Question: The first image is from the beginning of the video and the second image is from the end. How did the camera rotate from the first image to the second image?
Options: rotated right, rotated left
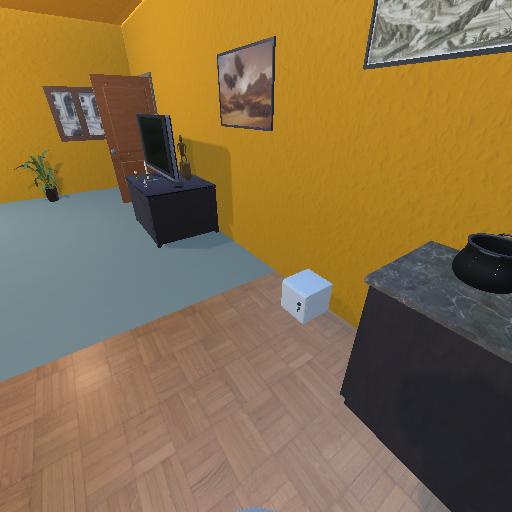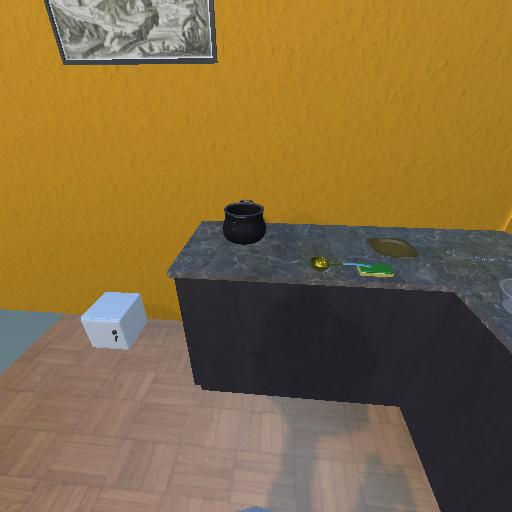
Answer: rotated right